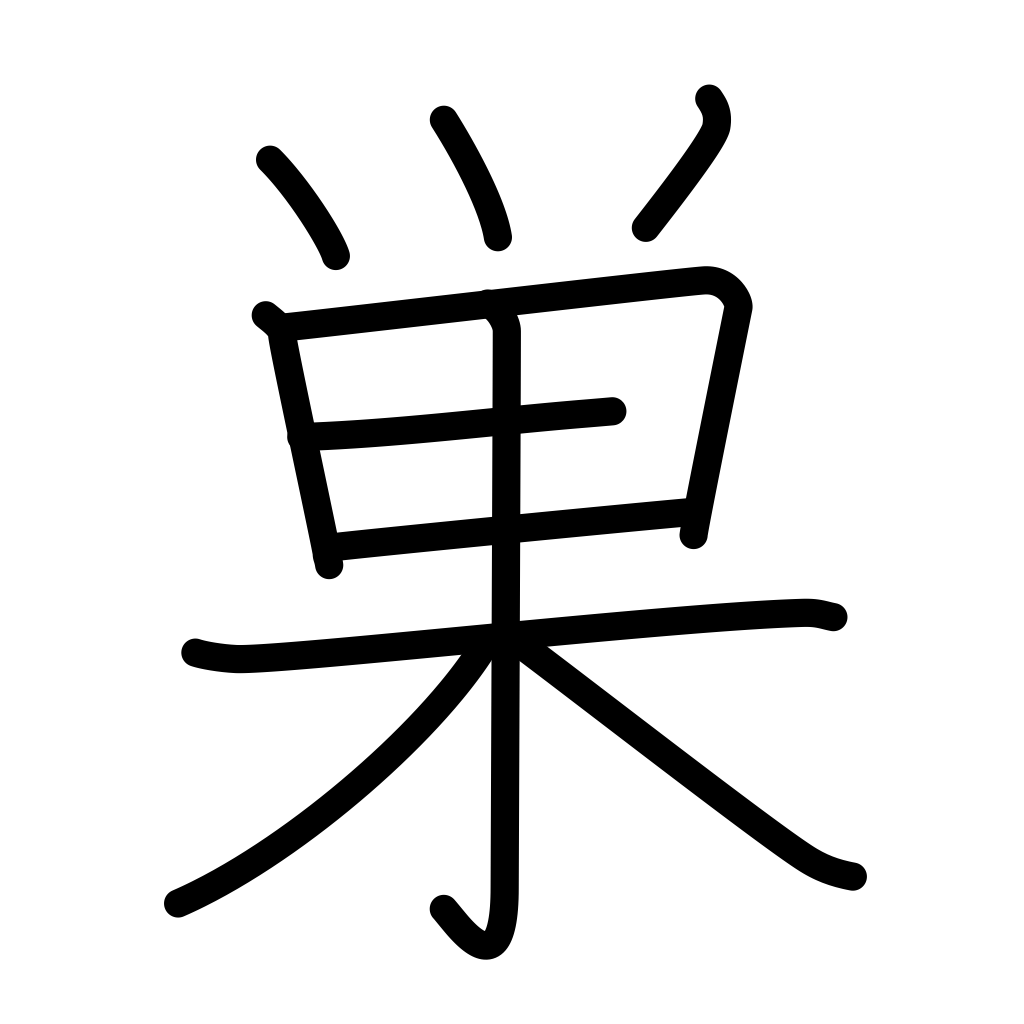
Meaning: nest, rookery, hive, cobweb, den